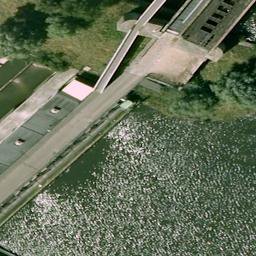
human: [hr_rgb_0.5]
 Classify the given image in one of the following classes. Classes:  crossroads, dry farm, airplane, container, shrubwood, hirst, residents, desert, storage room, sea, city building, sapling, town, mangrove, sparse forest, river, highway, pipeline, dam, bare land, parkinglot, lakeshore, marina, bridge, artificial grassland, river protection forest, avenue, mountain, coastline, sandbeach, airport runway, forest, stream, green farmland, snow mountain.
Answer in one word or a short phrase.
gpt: dam